問題: BCが最大の辺である三角形ABCがあり、線分BC上にAB=BD、AC=CEを満たす点D、Eをとります。さらに、三角形AEDの外心をFとします。AB//FE、AB=9、FE=4が成立しているとき、線分ACの長さはいくつですか。
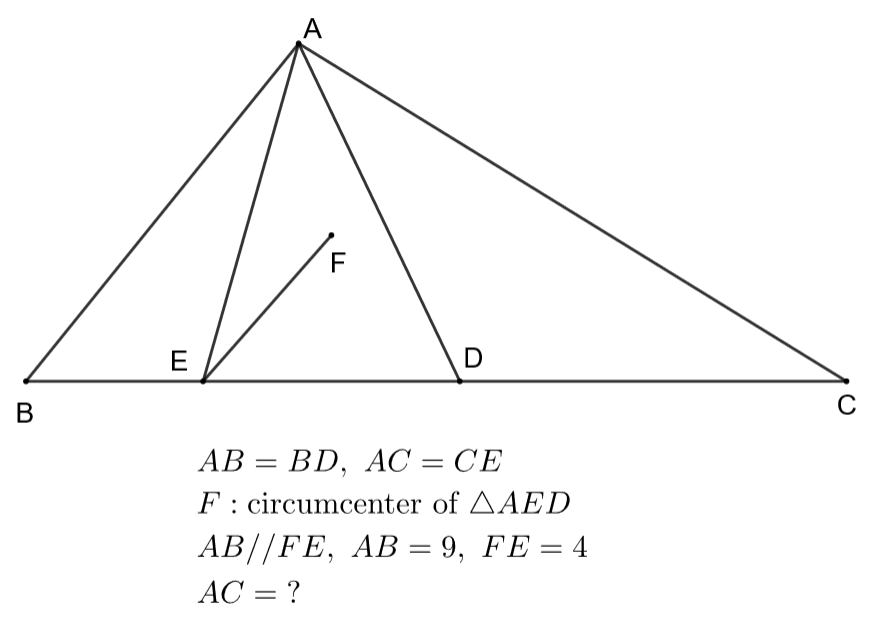
解答: 4点ABEF、ACDFがそれぞれ共円であることに注意すると、Fは三角形ABCの内心である。これよりBE:EG=AF:FG=AB:BG=5:4であるからBE=4、EG=16/5、GD=9/5がわかる。さらに、AB:AC=BG:CG=BG:(AC-EG)であることから解答は16。
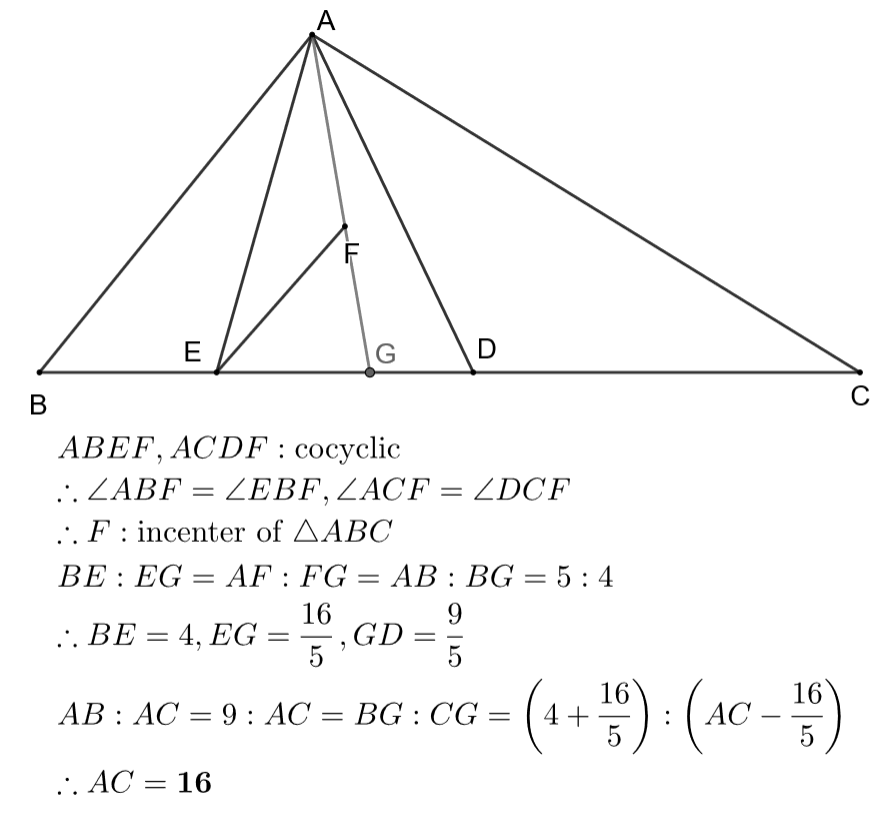
答え: 16
タグ: 内心、外心、角の二等分線